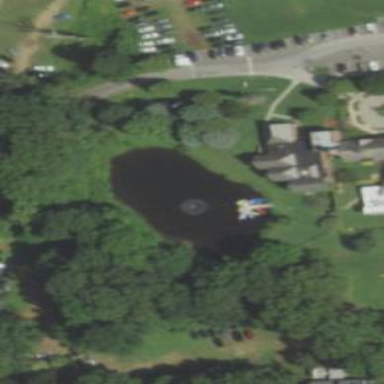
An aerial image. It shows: Peaceful pond surrounded by nature.